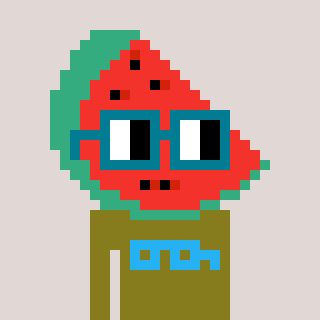
a pixel art character with square dark green glasses, a watermelon-shaped head and a gunk-colored body on a warm background